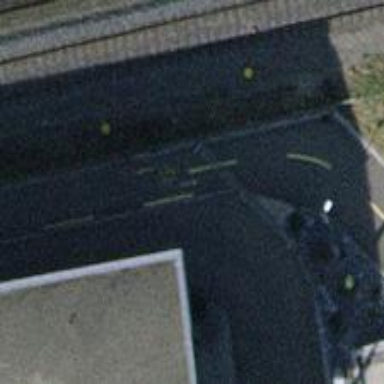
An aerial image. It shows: Bollard barrier.